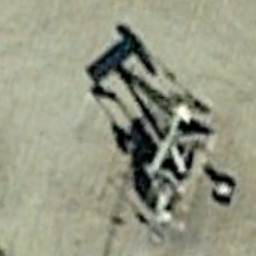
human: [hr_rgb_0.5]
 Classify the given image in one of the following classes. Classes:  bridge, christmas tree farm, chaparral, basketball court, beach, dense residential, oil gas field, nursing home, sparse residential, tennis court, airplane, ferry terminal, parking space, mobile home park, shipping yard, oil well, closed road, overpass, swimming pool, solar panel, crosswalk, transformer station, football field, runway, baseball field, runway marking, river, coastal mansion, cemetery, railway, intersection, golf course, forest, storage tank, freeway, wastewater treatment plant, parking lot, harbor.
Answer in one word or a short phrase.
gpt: oil well